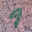
Label: 9